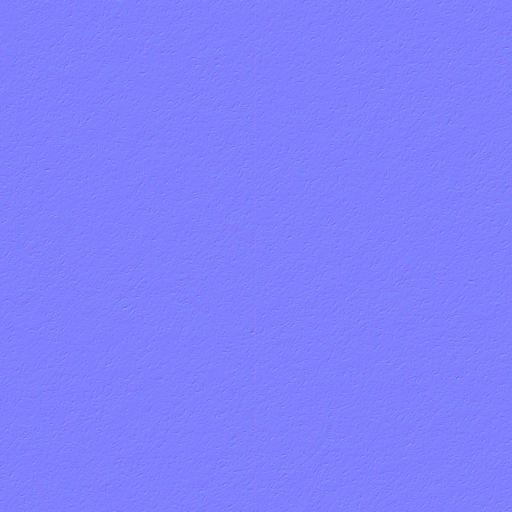
mould wallpaper woodchip